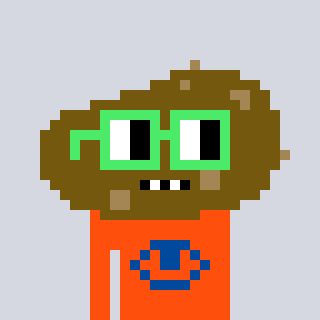
a pixel art character with square light green glasses, a potato-shaped head and a orange-colored body on a cool background